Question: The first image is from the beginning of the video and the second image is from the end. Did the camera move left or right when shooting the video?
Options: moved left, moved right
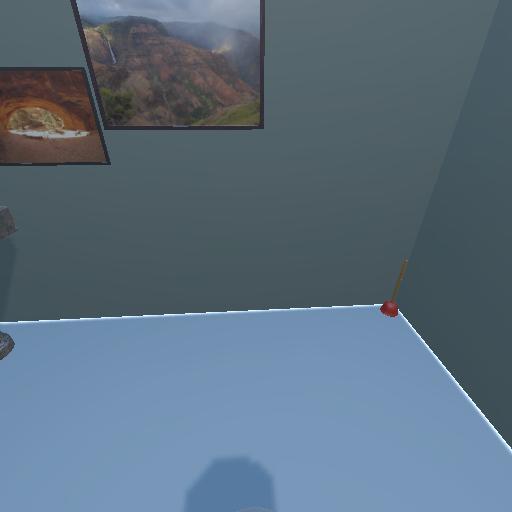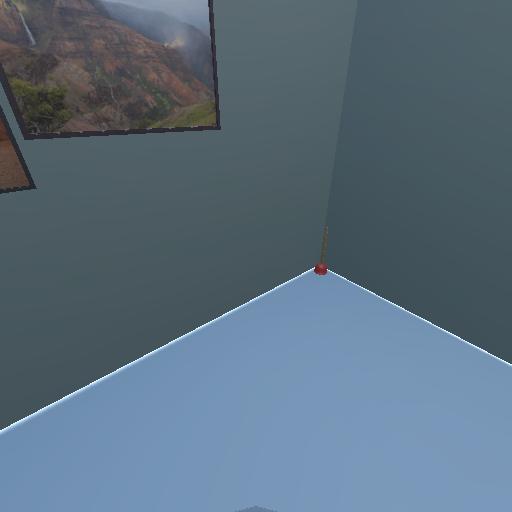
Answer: moved left